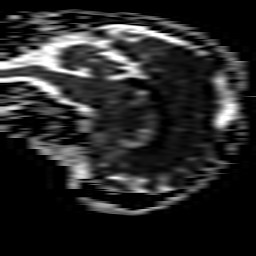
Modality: ADC
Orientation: sagittal
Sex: female
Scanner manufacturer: philips
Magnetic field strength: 1.5 T
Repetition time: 3.651 s
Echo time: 0.09255 s